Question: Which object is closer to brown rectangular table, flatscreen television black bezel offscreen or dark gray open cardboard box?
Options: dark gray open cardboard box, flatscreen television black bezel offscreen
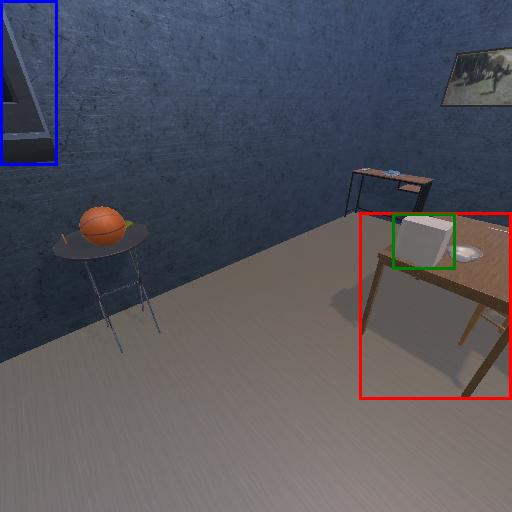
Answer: dark gray open cardboard box